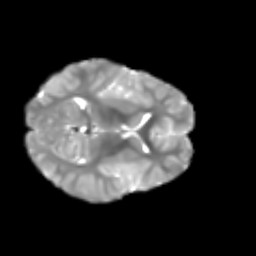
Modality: T2w
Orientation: axial
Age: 8
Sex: female
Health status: healthy